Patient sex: M
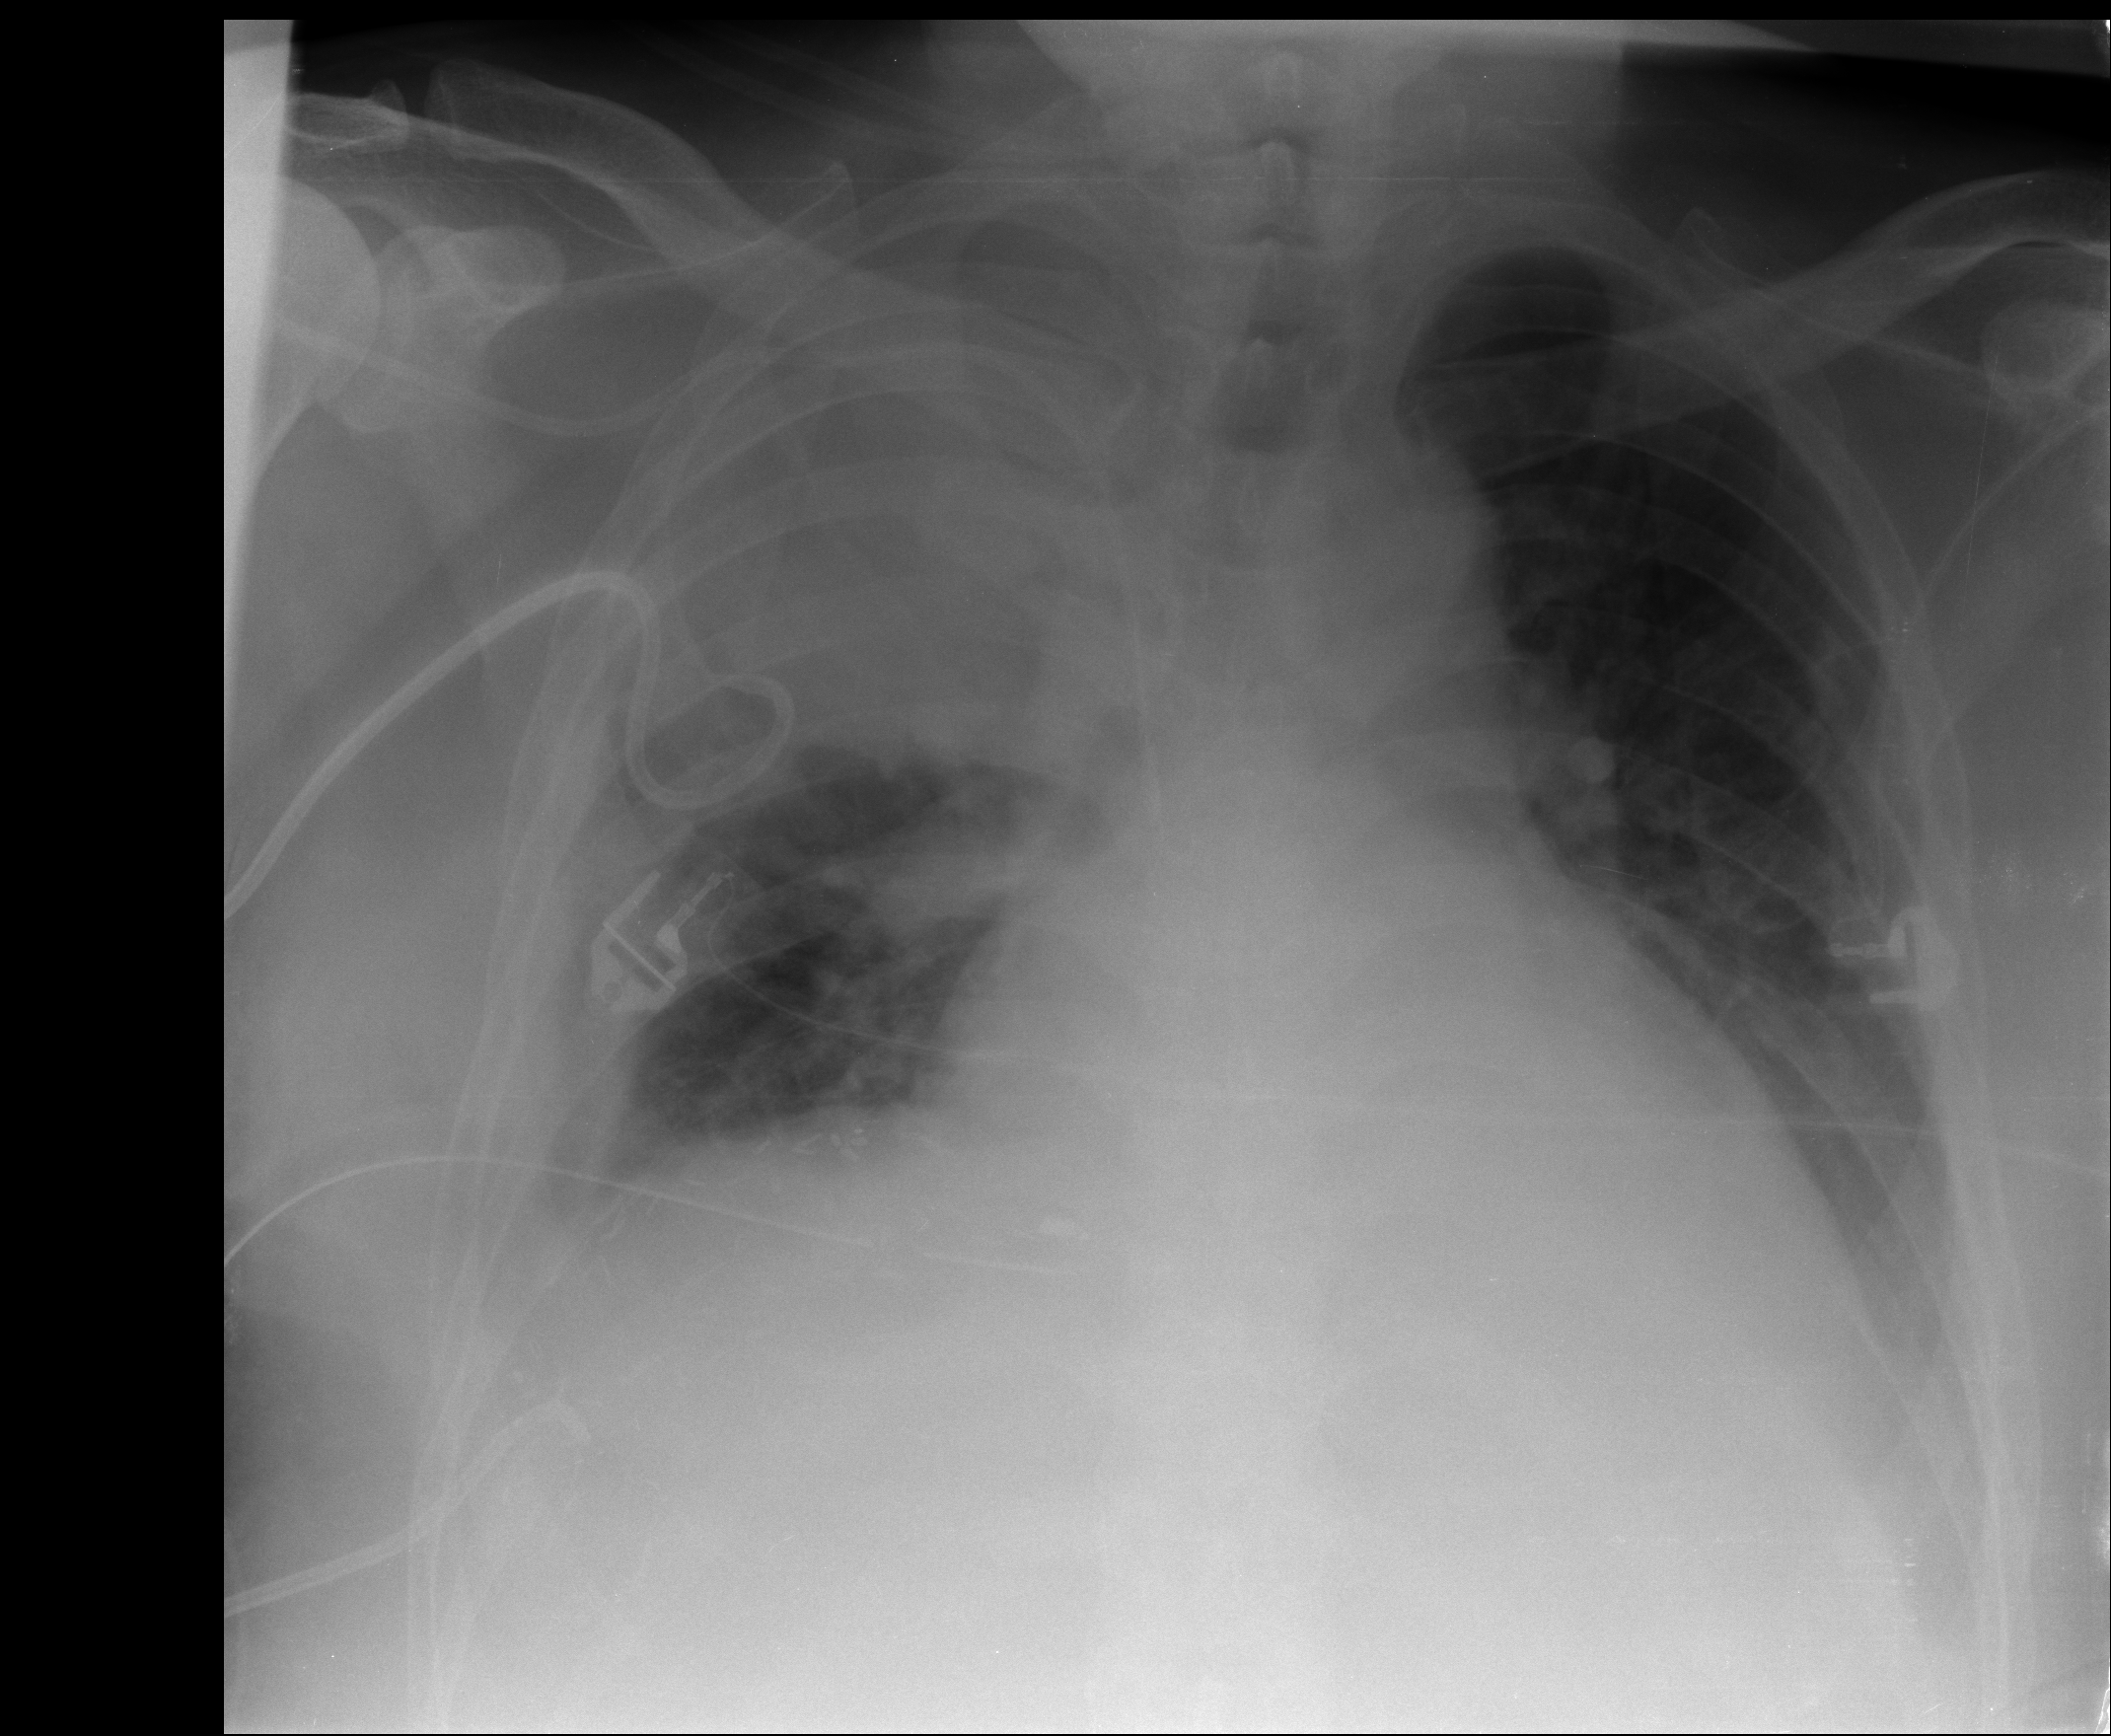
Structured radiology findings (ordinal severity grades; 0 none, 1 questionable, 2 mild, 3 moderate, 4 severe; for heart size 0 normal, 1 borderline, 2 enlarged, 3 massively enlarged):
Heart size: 2
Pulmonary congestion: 0
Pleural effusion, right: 3
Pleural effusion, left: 0
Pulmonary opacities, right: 2
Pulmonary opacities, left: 0
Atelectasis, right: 4
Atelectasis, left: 2